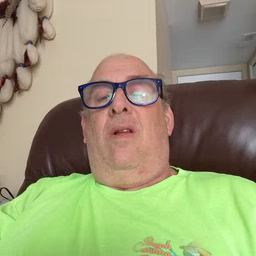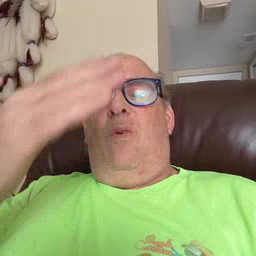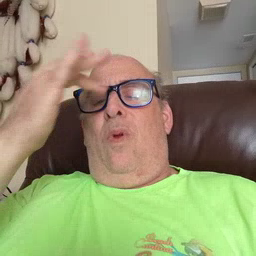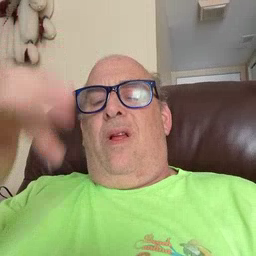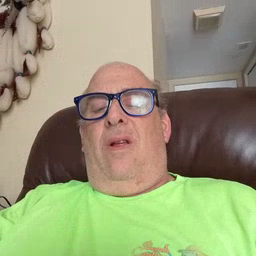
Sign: why